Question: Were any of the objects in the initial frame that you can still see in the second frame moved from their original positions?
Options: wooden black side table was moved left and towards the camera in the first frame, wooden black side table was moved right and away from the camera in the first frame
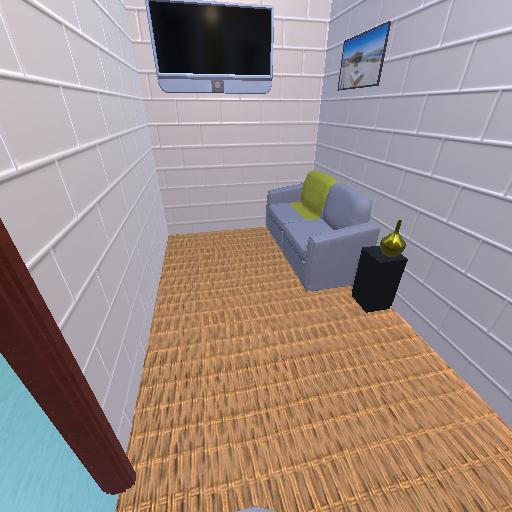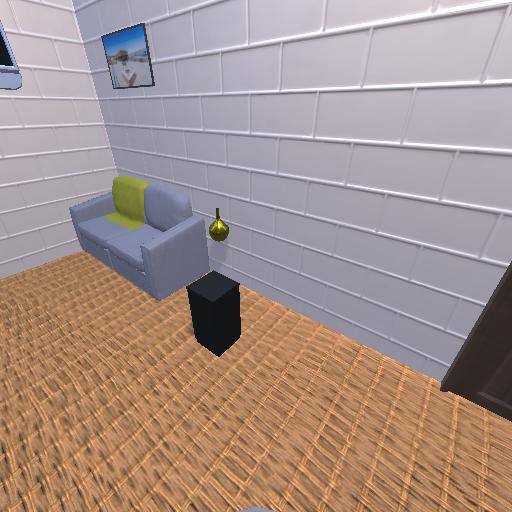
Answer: wooden black side table was moved left and towards the camera in the first frame